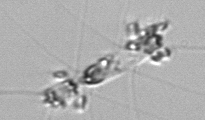
Label: Chaetoceros_didymus_TAG_external_flagellate